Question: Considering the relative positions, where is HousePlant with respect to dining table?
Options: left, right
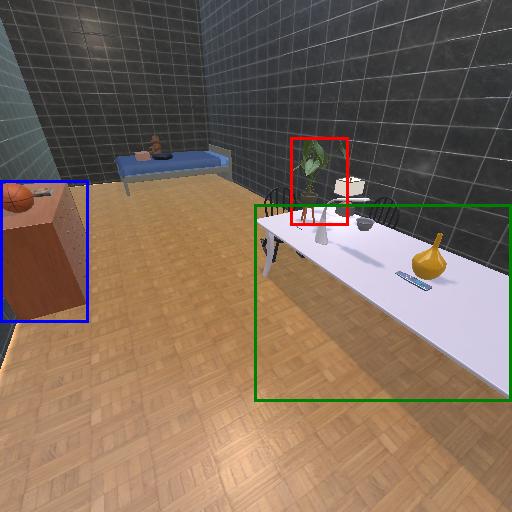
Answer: left